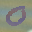
Label: 0